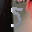
Label: 5